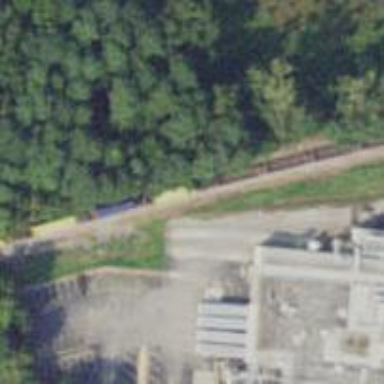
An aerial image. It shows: Rail spur service.